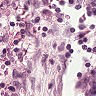
Metastatic tissue present: no